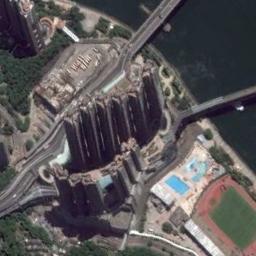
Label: commercial_area